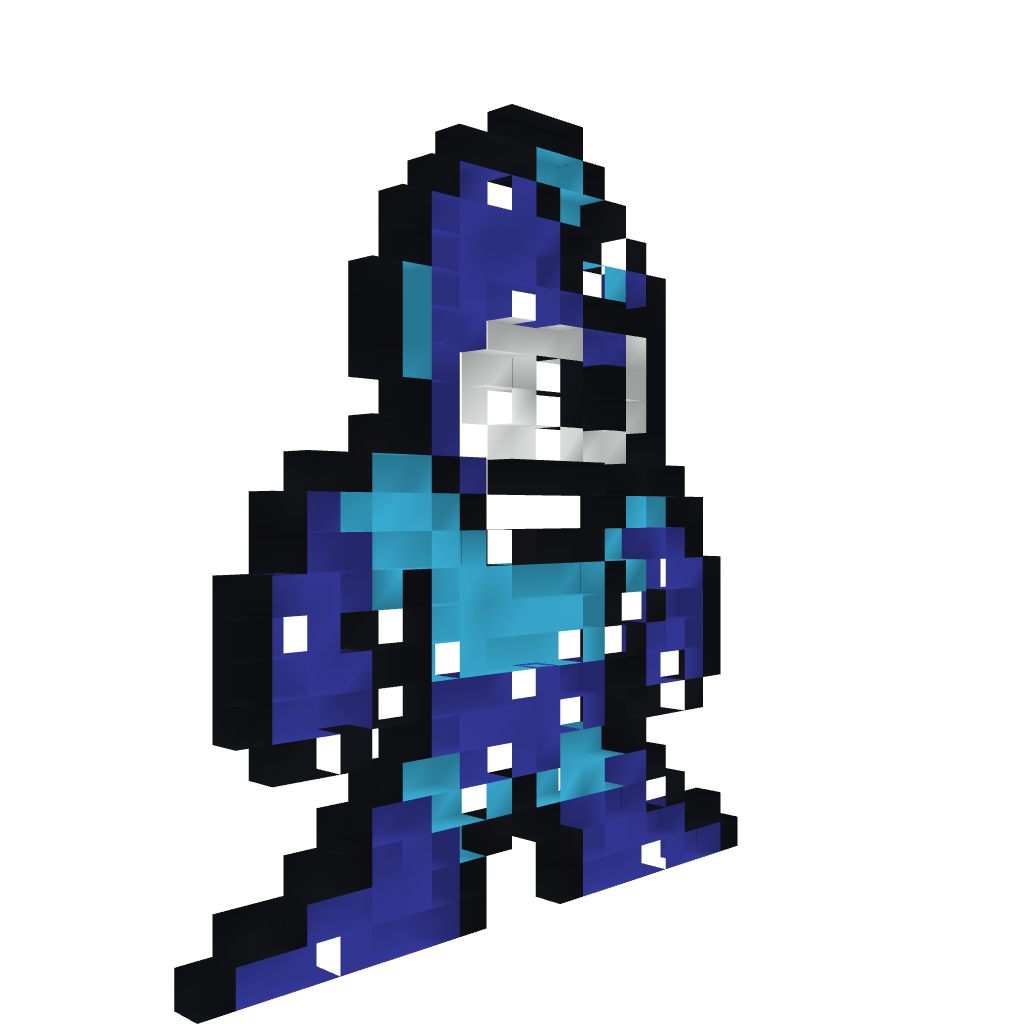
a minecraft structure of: Megaman